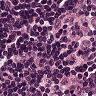
Metastatic tissue present: yes